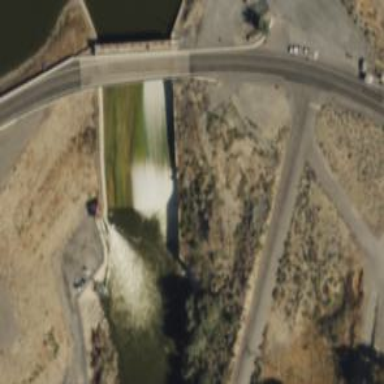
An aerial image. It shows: Spillway within waterway.